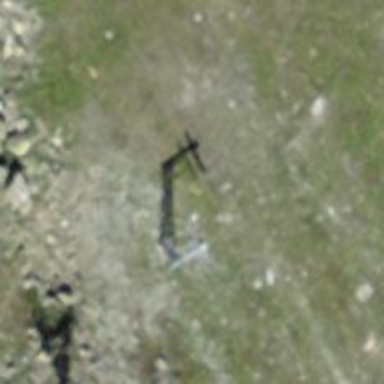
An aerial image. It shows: Pylon used for aerialway.